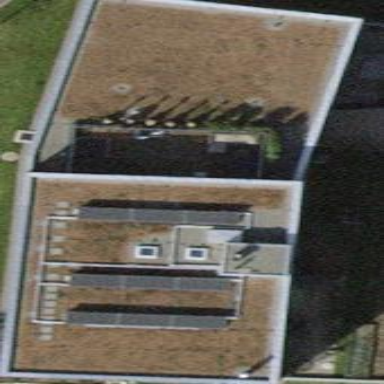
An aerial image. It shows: Flat-roofed apartment building.